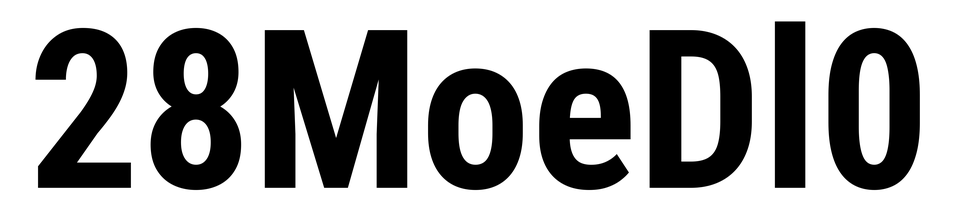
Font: Roboto_Condensed_Bold